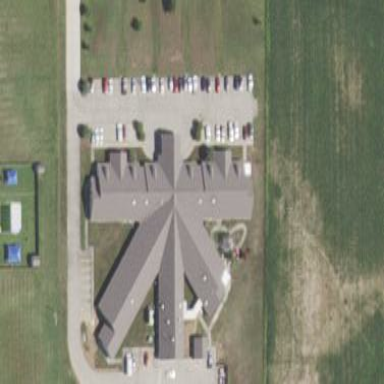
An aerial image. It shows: Nursing home.